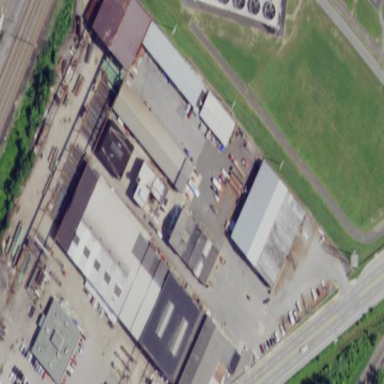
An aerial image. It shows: Industrial area.